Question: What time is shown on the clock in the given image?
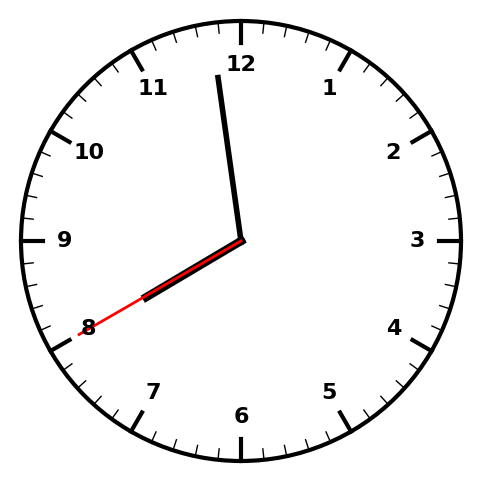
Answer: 07:58:40